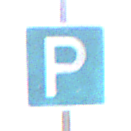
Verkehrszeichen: Parken
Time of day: Midday
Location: Roofed (Beach)
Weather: Overcast
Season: NotSpecified
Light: Natural